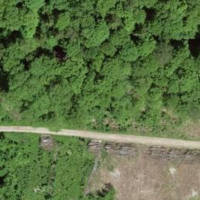
EUNIS habitat code: 41
Species observed at this site:
Tussilago farfara